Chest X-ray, PA view. Patient: 37 years old, sex M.
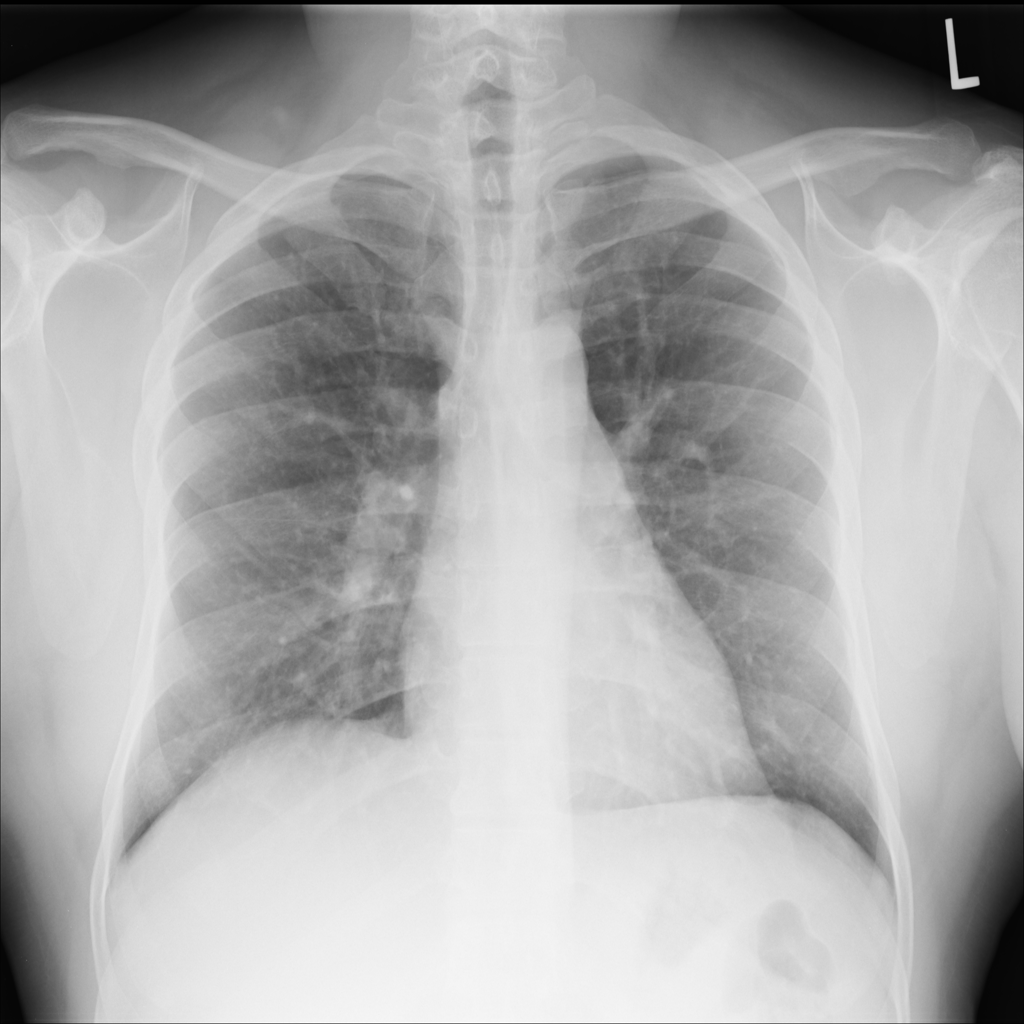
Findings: No Finding